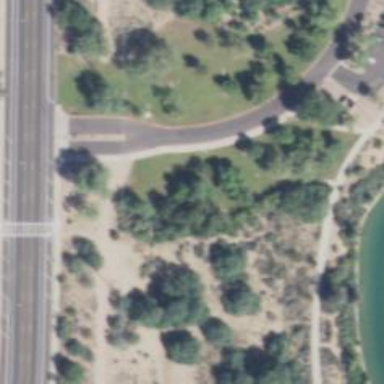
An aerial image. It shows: Disc golf basket.